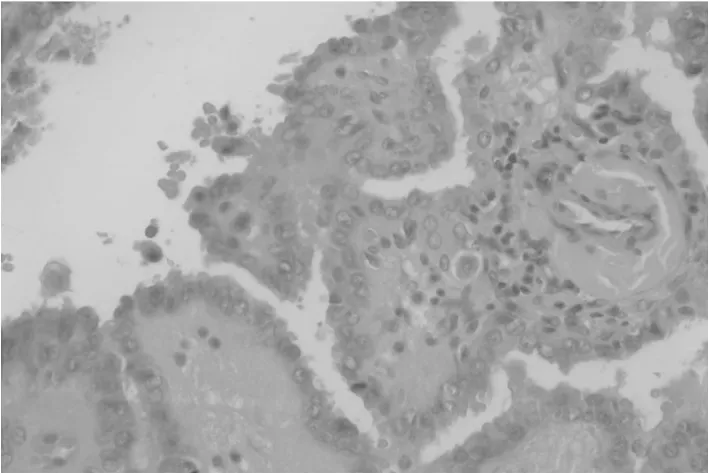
Light microscopy image of papillary thyroid carcinoma (hematoxylin and eosin stain; magnification, x200).
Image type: pathology (h&e)